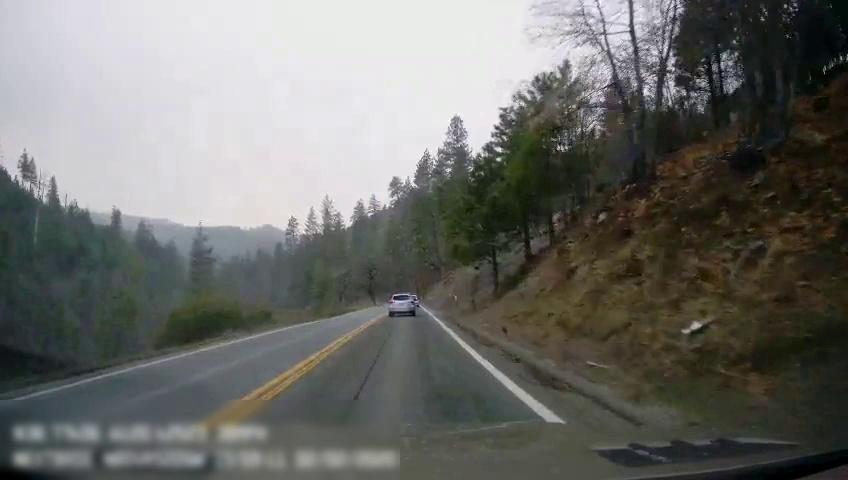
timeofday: Day
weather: Cloudy
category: Drivable Space
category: Vehicles | SUV
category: Vehicles | SUV
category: Lanes | Alternate Lane
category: Lanes | Current Lane
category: Lanes | Opposite Lane
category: Lanes | Opposite Lane